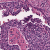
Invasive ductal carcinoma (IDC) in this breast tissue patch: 1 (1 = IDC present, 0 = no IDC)